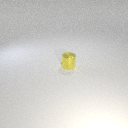
small yellow metal cylinder